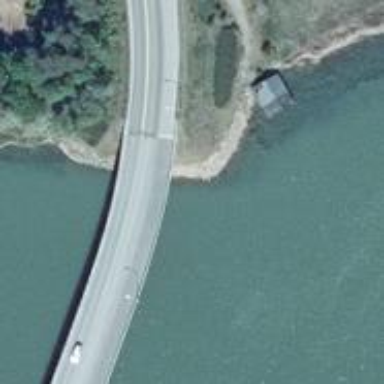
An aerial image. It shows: Cycleway bridge with asphalt surface.